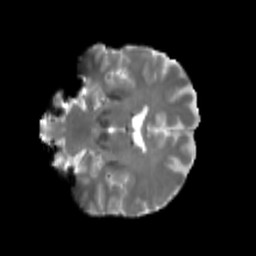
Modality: T2w
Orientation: coronal
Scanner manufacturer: siemens
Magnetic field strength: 3 T
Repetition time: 4 s
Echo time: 0.0594 s